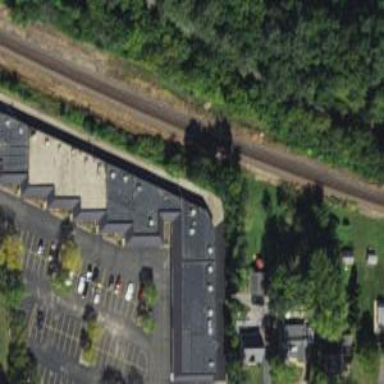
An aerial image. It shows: Railway track.